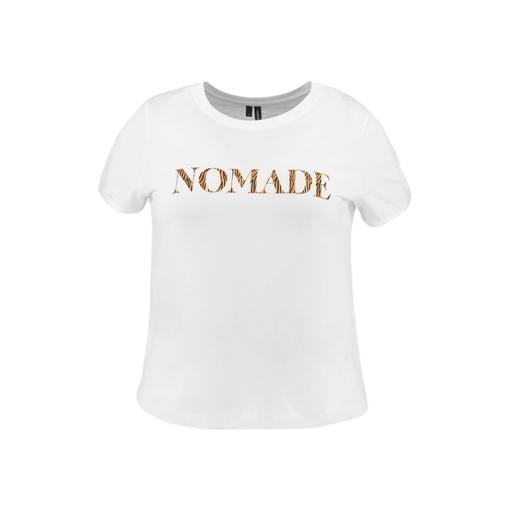
black plus size printed t-shirt only macy, white graphic t-shirt only macy, white petite t-shirt only macy, white background